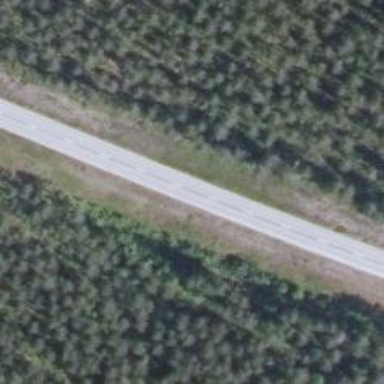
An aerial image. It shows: Asphalt road classified as primary highway.